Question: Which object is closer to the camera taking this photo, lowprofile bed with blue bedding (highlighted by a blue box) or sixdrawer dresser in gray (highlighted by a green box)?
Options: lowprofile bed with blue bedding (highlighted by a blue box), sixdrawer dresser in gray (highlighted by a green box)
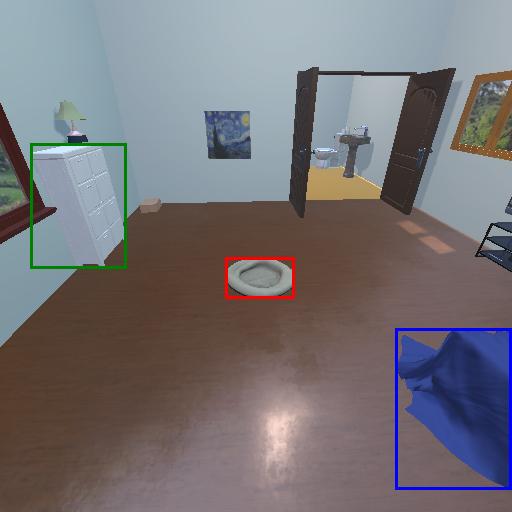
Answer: lowprofile bed with blue bedding (highlighted by a blue box)